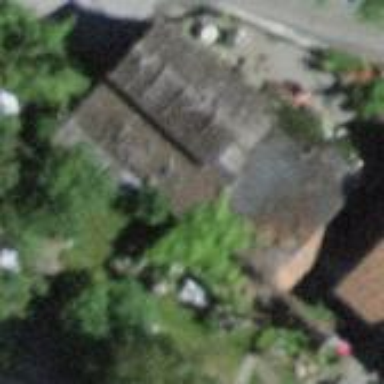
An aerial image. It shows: Rural barn.